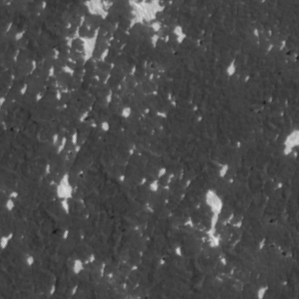
Label: frost